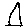
Label: triangle